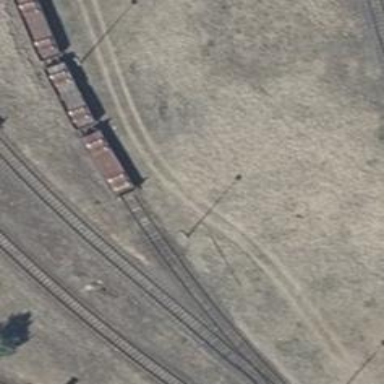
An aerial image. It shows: Railway yard.